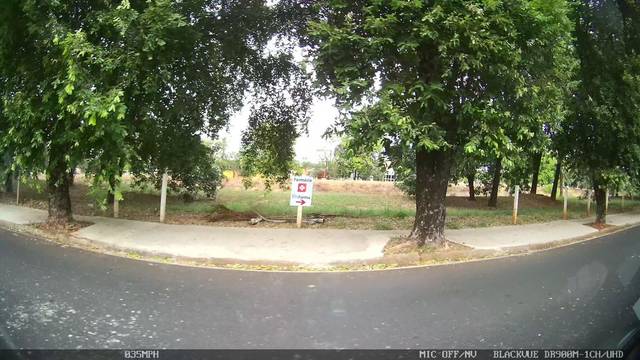
Region: Brazil
Coordinates: -20.823, -49.391